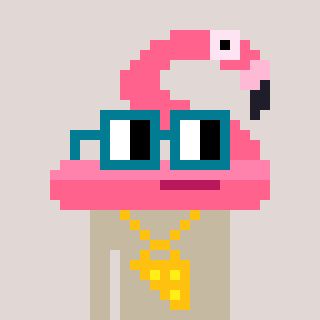
a pixel art character with square dark green glasses, a flamingo-shaped head and a bege-colored body on a warm background